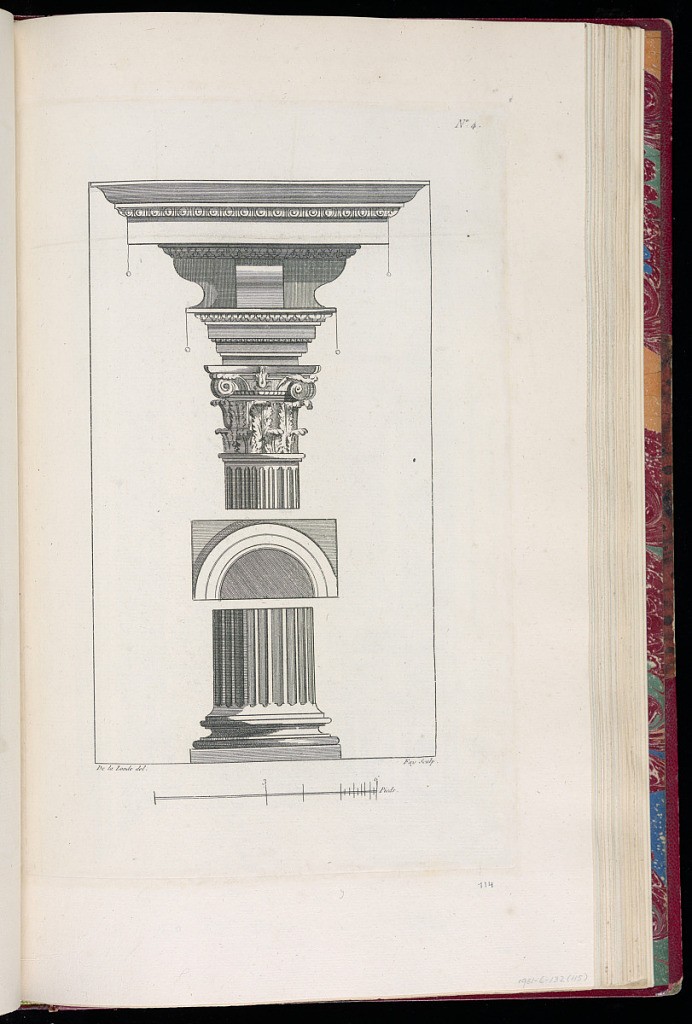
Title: Design for a Column
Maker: Richard de Lalonde, French, active 1780–96
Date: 1780-1789
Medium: Etching on off-white laid paper
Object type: Print
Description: Design for a fluted, Corinthina column with bead course and lamb tongue above the capital. The plate is signed and numbered.